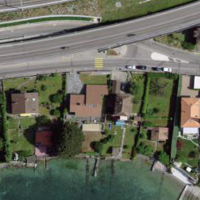
EUNIS habitat code: 54
Species observed at this site:
Eristalis tenax
Cornu aspersum
Convolvulus arvensis
Lasiocampa quercus
Vanessa atalanta
Acronicta rumicis
Hemerocallis fulva
Sceliphron caementarium